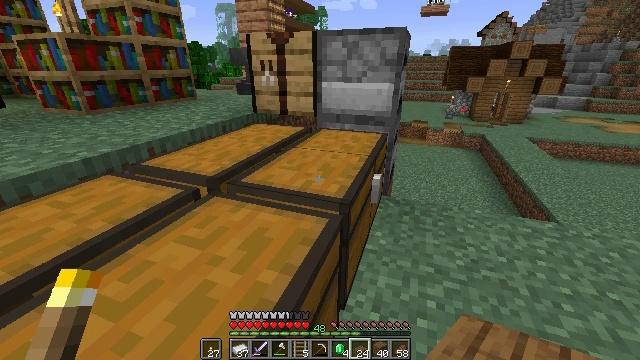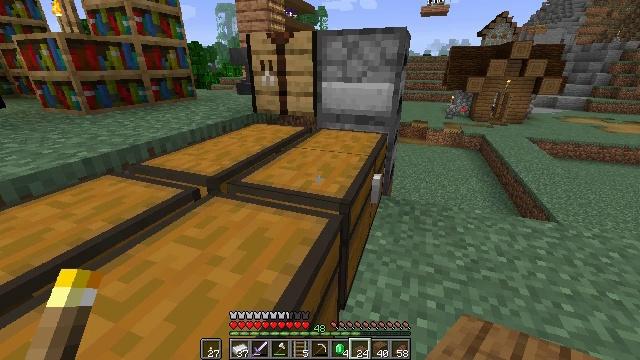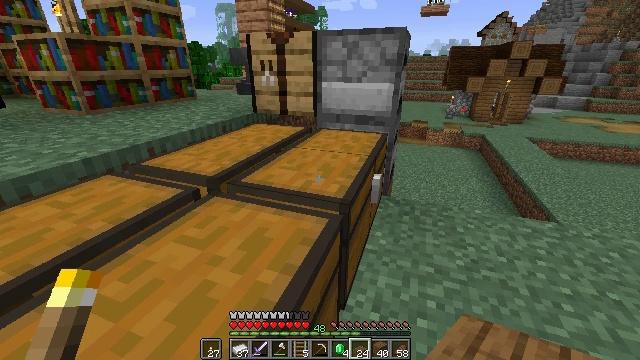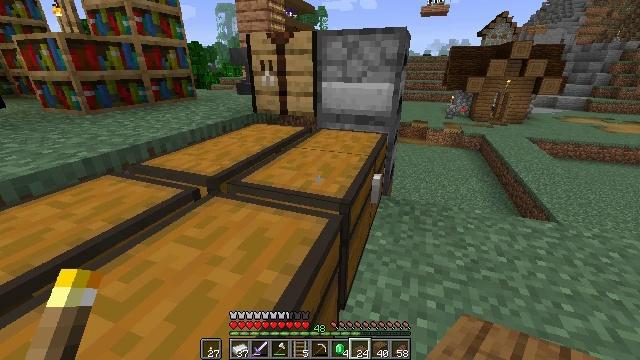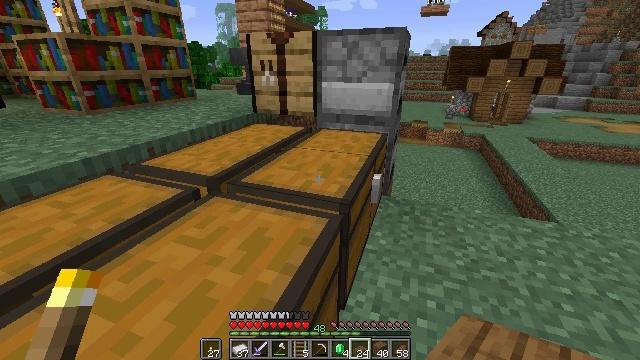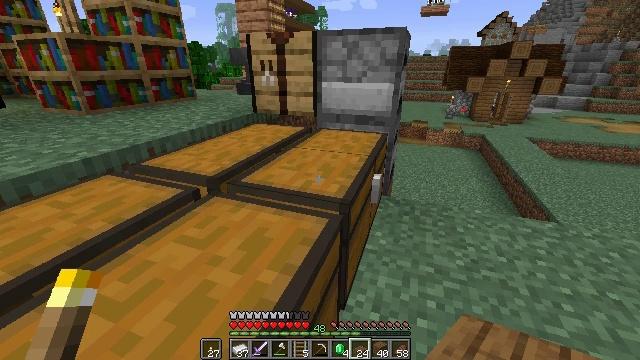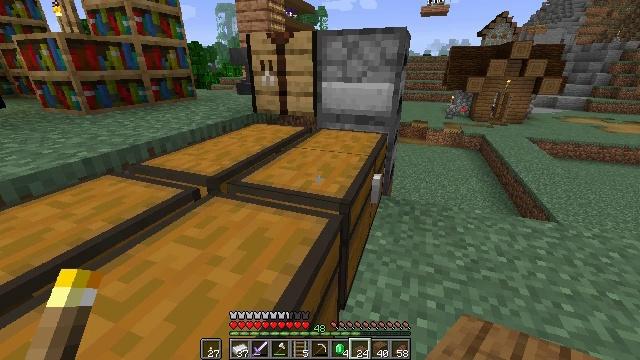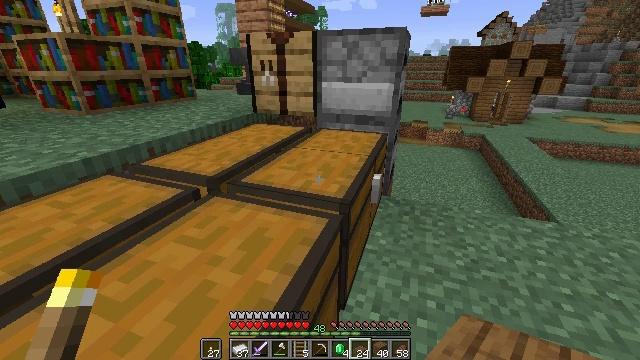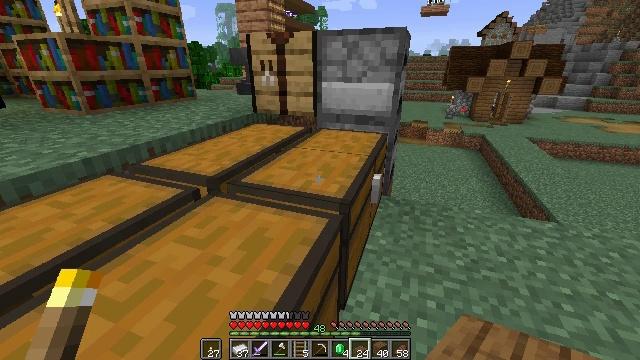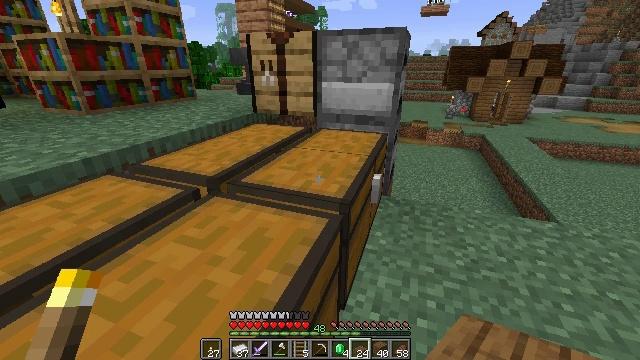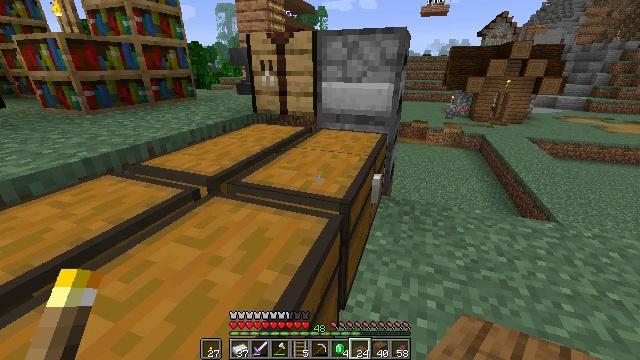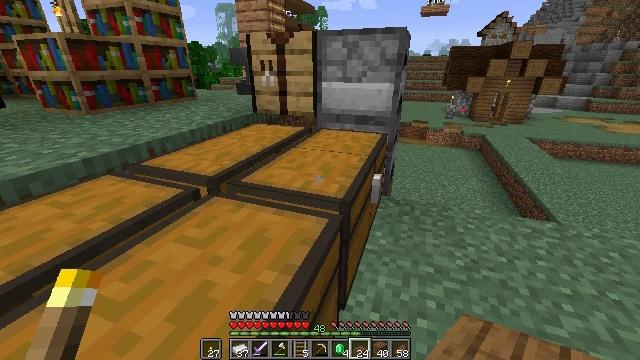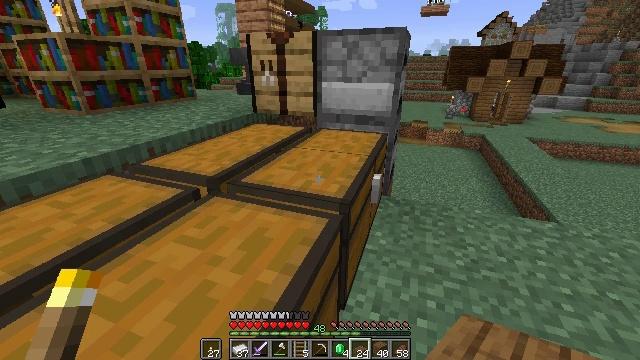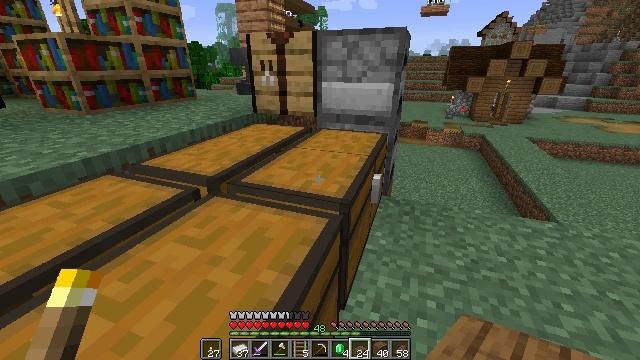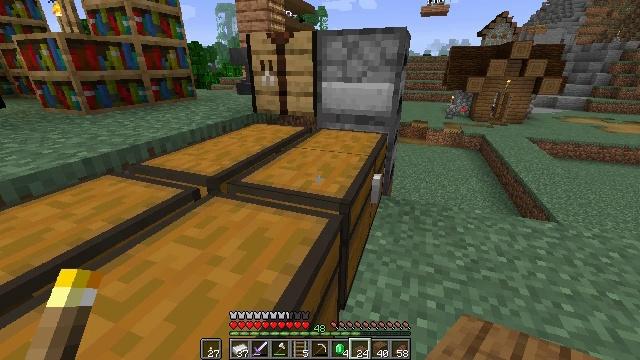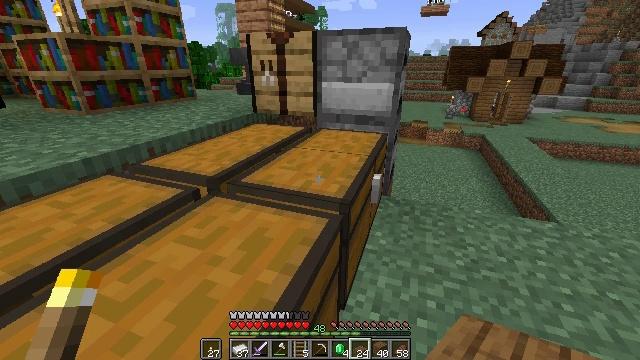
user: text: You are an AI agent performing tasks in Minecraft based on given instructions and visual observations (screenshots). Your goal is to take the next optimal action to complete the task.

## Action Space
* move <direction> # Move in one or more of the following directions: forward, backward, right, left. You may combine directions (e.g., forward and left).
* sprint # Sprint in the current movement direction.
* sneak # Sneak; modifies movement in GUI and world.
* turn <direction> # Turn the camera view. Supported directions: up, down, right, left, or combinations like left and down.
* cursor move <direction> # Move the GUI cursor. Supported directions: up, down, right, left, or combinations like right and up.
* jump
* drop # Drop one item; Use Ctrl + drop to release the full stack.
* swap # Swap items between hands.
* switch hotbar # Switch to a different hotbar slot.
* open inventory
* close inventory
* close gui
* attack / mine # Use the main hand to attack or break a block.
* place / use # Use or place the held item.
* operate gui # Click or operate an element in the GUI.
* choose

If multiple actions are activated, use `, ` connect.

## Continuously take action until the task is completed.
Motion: motion action
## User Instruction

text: Drop a spruce slab.
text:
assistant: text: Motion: no_op
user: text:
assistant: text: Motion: no_op
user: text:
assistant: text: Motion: no_op
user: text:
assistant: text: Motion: no_op
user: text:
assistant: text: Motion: no_op
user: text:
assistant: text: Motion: no_op
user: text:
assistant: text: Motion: no_op
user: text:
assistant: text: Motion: no_op
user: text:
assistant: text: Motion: no_op
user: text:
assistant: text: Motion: no_op
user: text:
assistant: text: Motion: no_op
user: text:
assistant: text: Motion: no_op
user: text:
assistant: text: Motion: no_op
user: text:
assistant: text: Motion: no_op
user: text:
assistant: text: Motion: no_op
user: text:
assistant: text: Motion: no_op
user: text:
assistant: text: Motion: no_op
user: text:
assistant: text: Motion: no_op
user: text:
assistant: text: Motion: no_op
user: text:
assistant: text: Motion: no_op
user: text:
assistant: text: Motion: no_op
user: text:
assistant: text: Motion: no_op
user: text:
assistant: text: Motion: no_op
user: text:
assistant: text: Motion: no_op
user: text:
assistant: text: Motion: no_op
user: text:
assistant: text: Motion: no_op
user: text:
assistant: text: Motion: no_op
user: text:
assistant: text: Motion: no_op
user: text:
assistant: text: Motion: no_op
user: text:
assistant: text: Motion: no_op